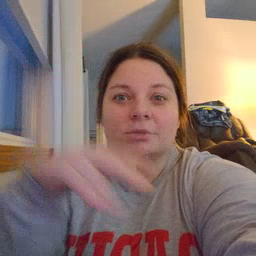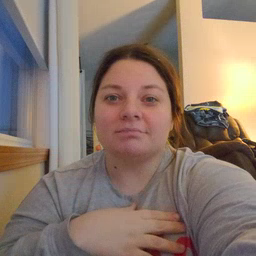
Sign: helicopter